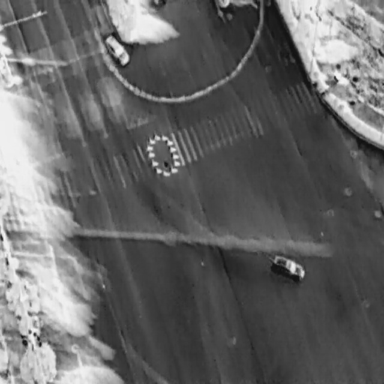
There are two Cars in the infrared image.